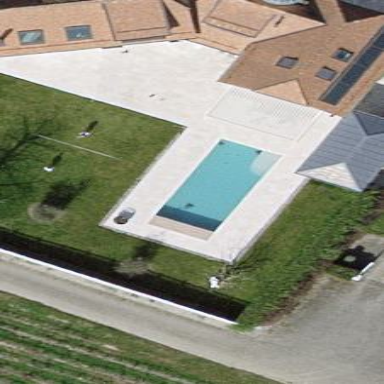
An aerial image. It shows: Outdoor swimming pool on leisure land.